Interaction volume radius: 10 \u00c5
Interaction volume height: 20 \u00c5
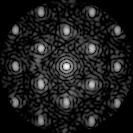
Disorder parameter: 0.3003